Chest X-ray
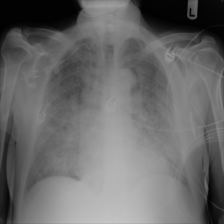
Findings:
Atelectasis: negative
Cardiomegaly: negative
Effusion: negative
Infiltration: positive
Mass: negative
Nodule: negative
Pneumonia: negative
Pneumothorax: negative
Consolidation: negative
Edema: negative
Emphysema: negative
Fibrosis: negative
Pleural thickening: negative
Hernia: negative